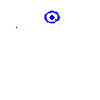
Particle: kaon